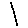
Label: line